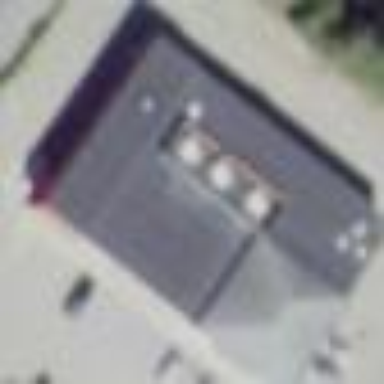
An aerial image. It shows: Retail building.